Aerial crown-view tile of a tropical tree (Barro Colorado Island, Panama), acquired 20240813:
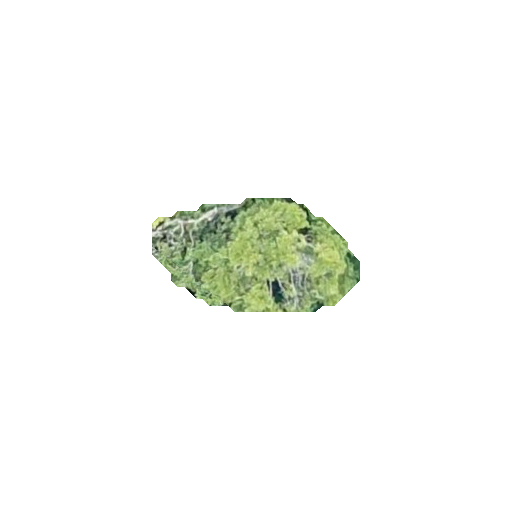
Species: Beilschmiedia tovarensis
GBIF accepted scientific name: Beilschmiedia tovarensis
Crown area: 27.328 m²